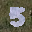
Label: 5